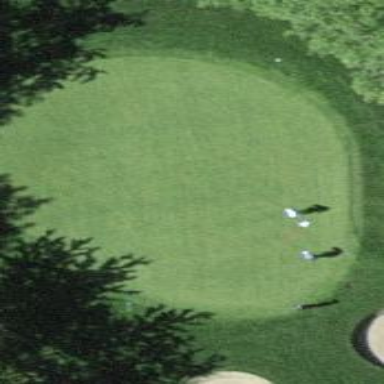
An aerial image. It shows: Picturesque green golfing area with grass land use.